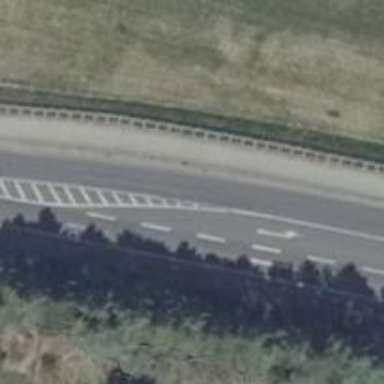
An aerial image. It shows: Asphalt path with cycleway in the opposite direction.